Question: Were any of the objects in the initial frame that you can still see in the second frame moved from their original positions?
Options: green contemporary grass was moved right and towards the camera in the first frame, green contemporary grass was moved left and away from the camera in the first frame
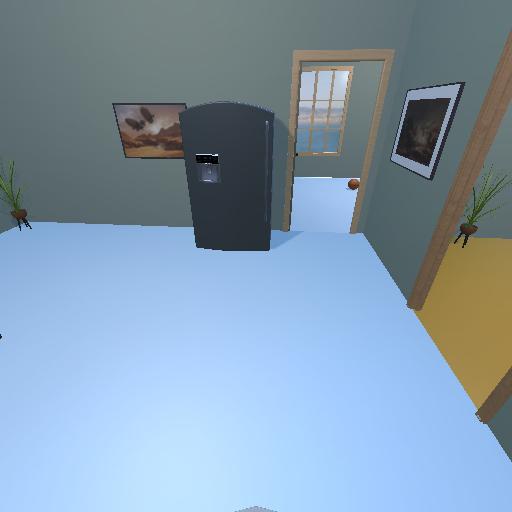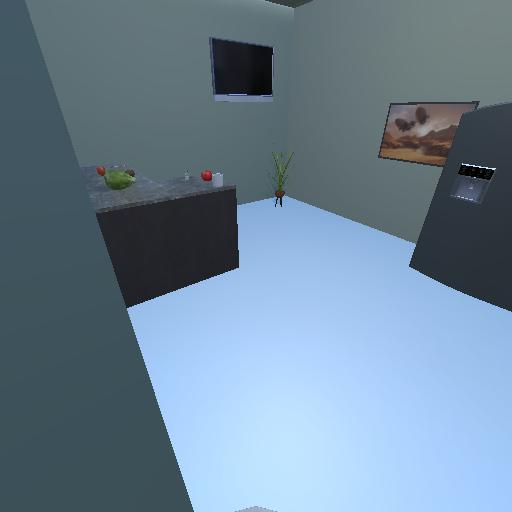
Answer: green contemporary grass was moved right and towards the camera in the first frame